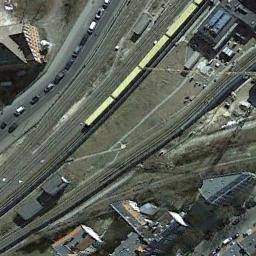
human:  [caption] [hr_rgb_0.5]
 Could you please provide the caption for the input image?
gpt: There are many buildings of different shapes beside the railway .

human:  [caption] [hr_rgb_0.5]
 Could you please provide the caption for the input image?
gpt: The railway is on the bare land next to some houses .

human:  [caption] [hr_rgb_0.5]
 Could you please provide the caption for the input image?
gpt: These railways are between some buildings and a road and a white train is on the railway .

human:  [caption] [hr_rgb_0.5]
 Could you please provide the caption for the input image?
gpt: There are two trains passing by in the picture .

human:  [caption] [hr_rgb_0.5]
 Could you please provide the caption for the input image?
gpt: There are some buildings beside the railway with a yellow train .